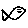
Label: fish